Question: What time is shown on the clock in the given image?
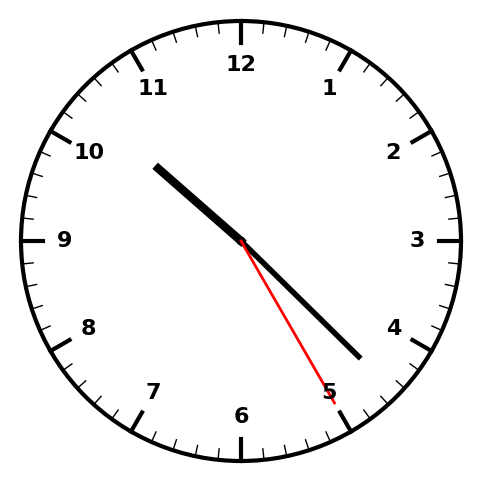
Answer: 10:22:25